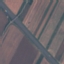
Land use / land cover: Highway